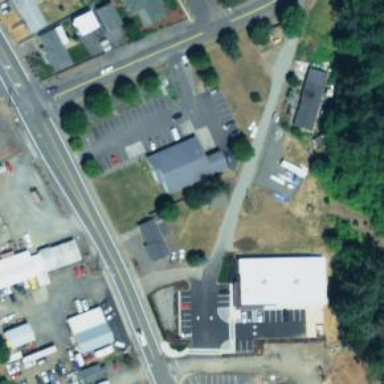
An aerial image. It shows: Post office.